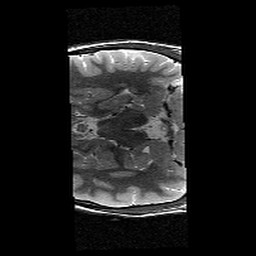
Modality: T2w
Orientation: axial
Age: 13
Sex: female
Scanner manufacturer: siemens
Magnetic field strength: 3 T
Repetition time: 9.23 s
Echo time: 0.067 s